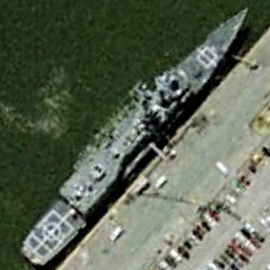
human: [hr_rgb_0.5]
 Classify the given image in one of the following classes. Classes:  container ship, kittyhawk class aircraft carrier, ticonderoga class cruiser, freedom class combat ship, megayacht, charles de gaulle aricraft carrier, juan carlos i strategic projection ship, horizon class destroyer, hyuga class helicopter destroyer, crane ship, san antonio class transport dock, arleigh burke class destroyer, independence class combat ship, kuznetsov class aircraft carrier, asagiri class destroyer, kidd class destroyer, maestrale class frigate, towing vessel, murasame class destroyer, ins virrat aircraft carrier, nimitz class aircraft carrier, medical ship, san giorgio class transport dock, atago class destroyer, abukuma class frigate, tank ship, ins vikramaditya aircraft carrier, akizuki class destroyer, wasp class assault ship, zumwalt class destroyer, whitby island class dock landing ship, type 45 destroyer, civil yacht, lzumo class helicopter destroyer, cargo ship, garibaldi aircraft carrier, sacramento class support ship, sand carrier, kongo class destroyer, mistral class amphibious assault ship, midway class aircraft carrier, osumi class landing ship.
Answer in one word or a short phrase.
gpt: Ticonderoga class cruiser